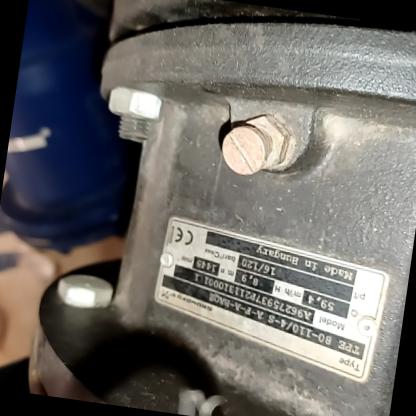
Klasa: tabliczka-znamionowa